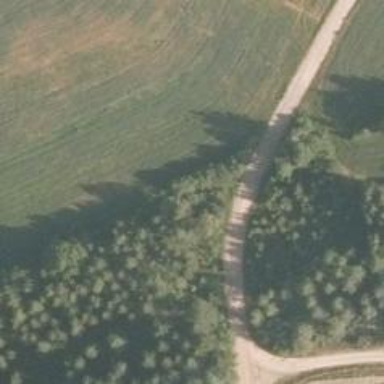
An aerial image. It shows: Path.